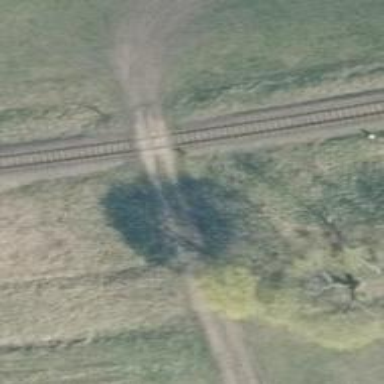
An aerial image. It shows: Level crossing with saltire marking.